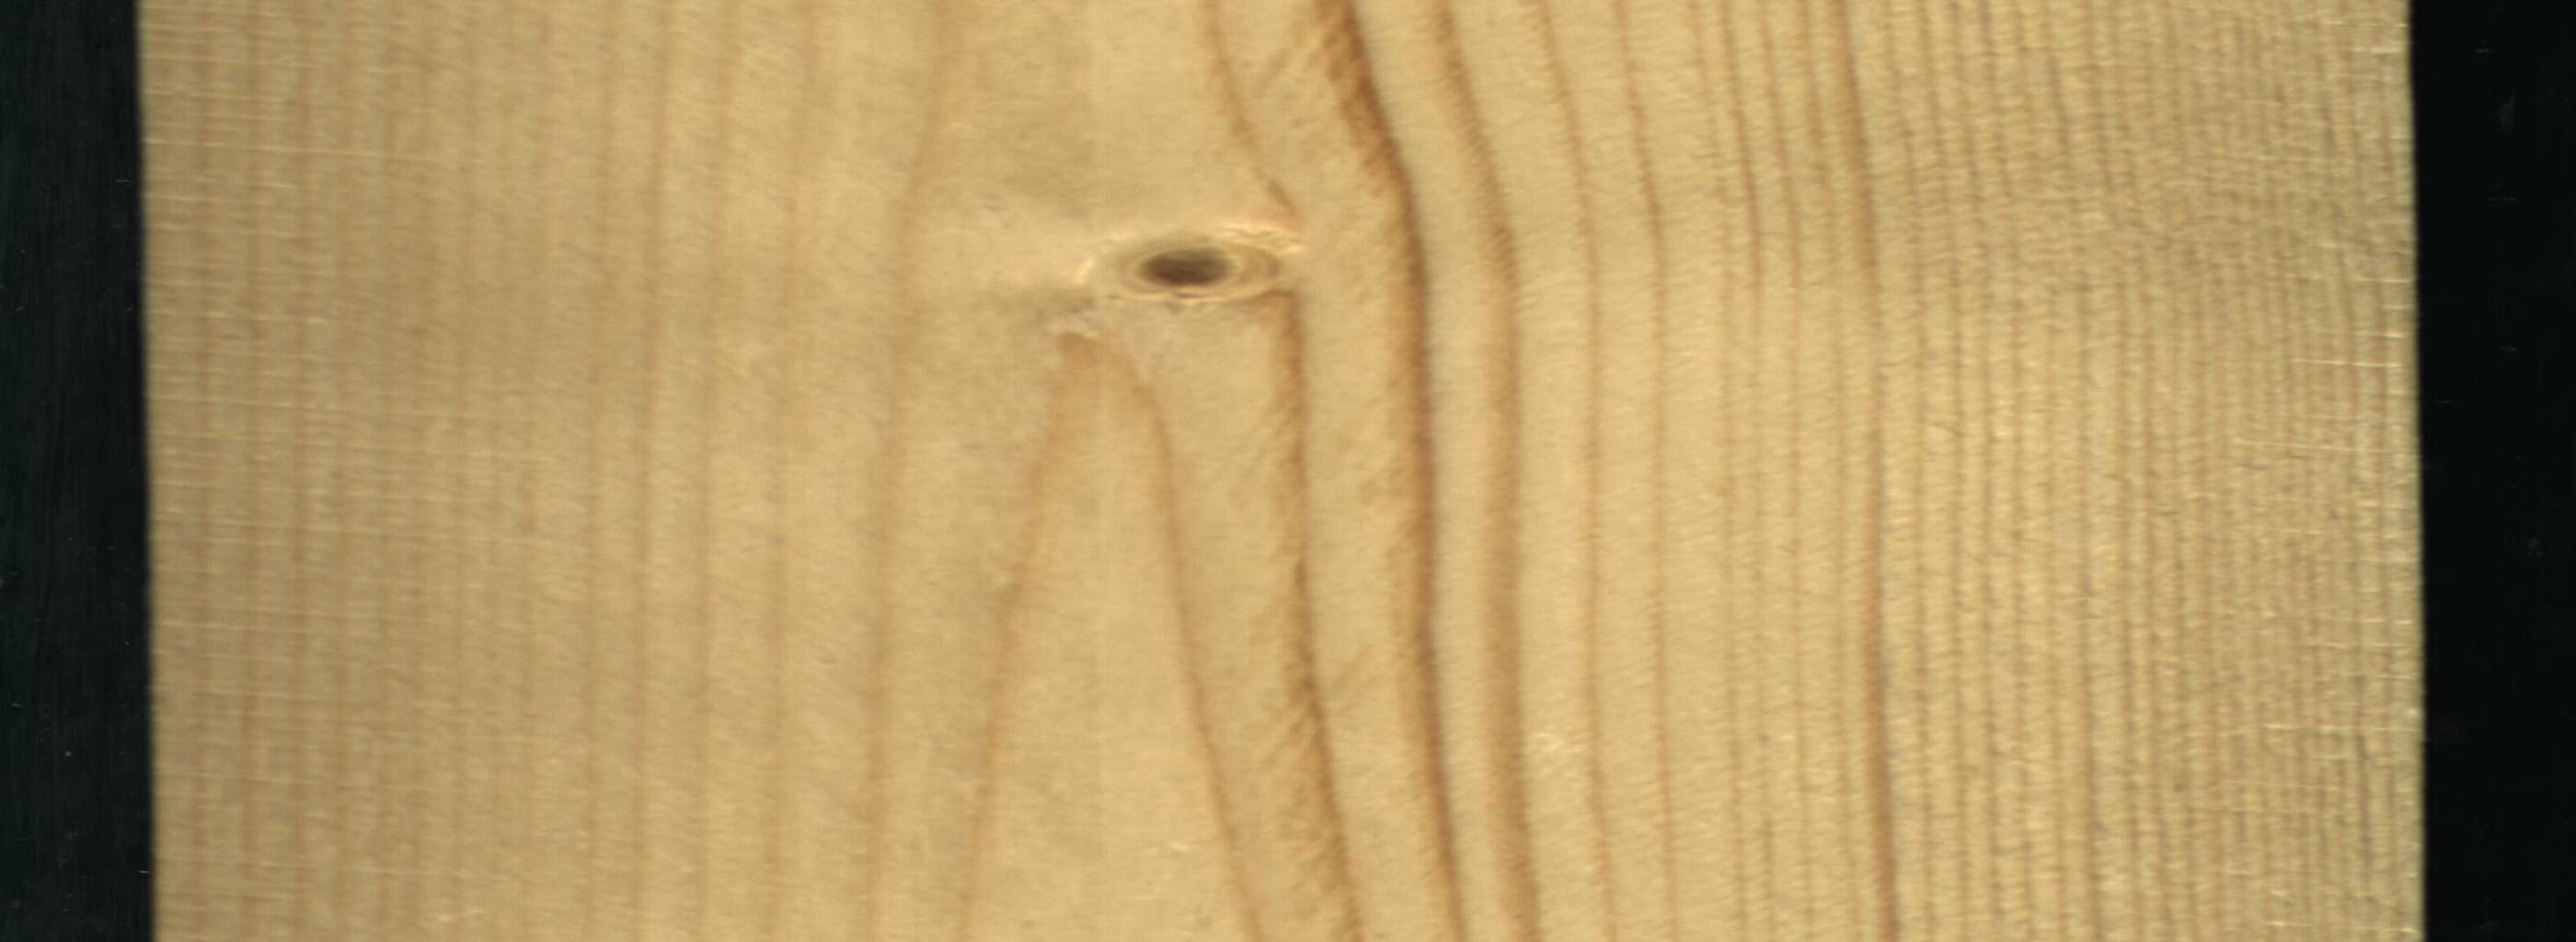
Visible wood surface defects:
Live_Knot